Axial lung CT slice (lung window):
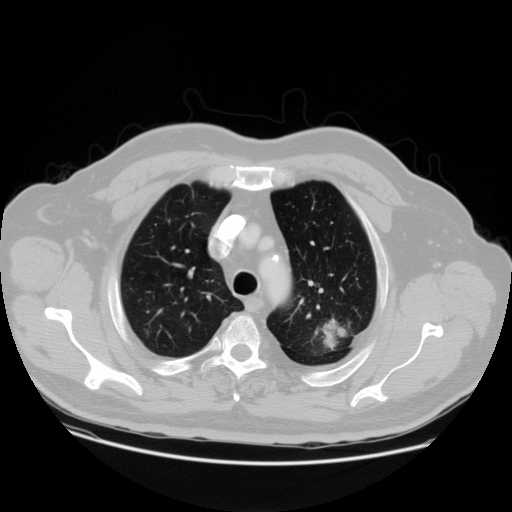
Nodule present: yes
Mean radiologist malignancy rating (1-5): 4.667